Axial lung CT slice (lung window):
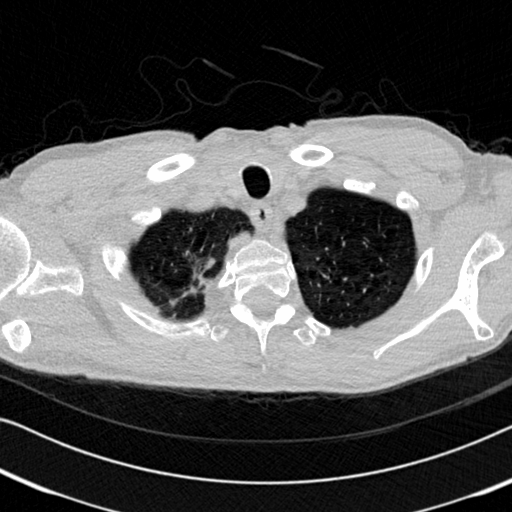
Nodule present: no